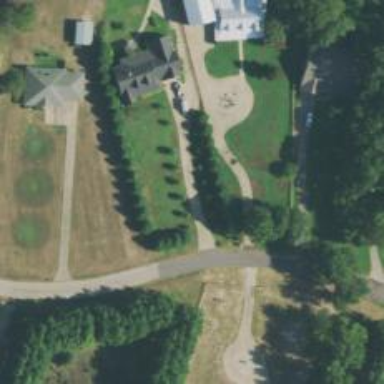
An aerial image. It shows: Driveway leading to service road.